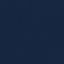
Label: SeaLake